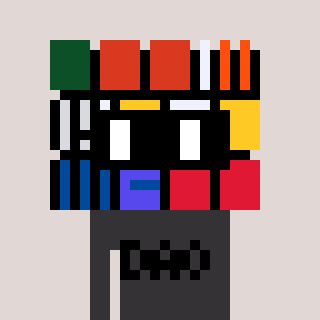
a pixel art character with square black glasses, a abstract-shaped head and a grayscale-colored body on a warm background